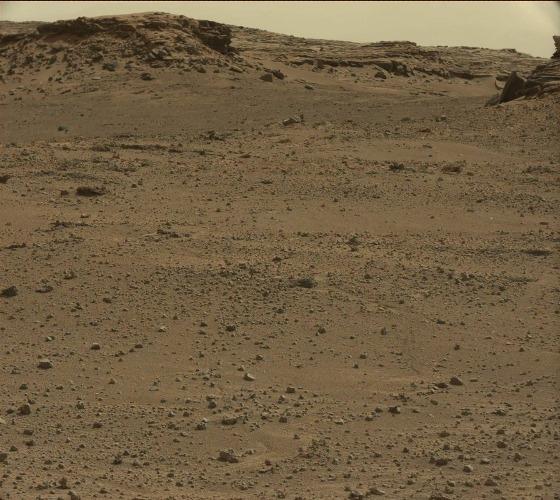
Terrain classes present: Bedrock, Gravel / Sand / Soil, Rock, Sky / Distant Mountains